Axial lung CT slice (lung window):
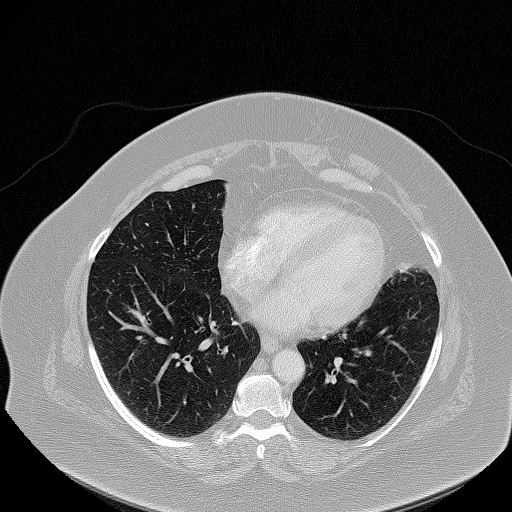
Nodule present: no